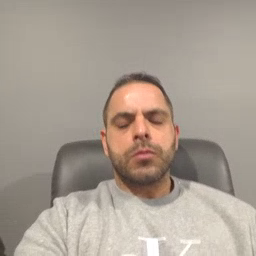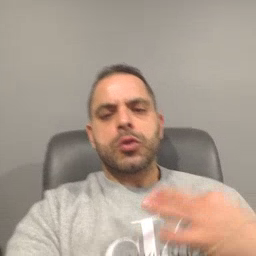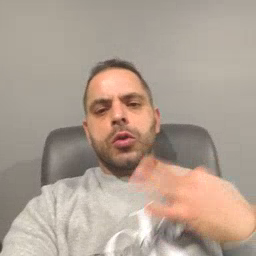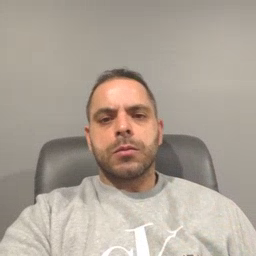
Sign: shirt